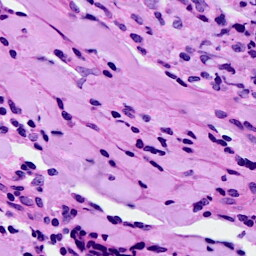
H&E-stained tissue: Breast